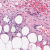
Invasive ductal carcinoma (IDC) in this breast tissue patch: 0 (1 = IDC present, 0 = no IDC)